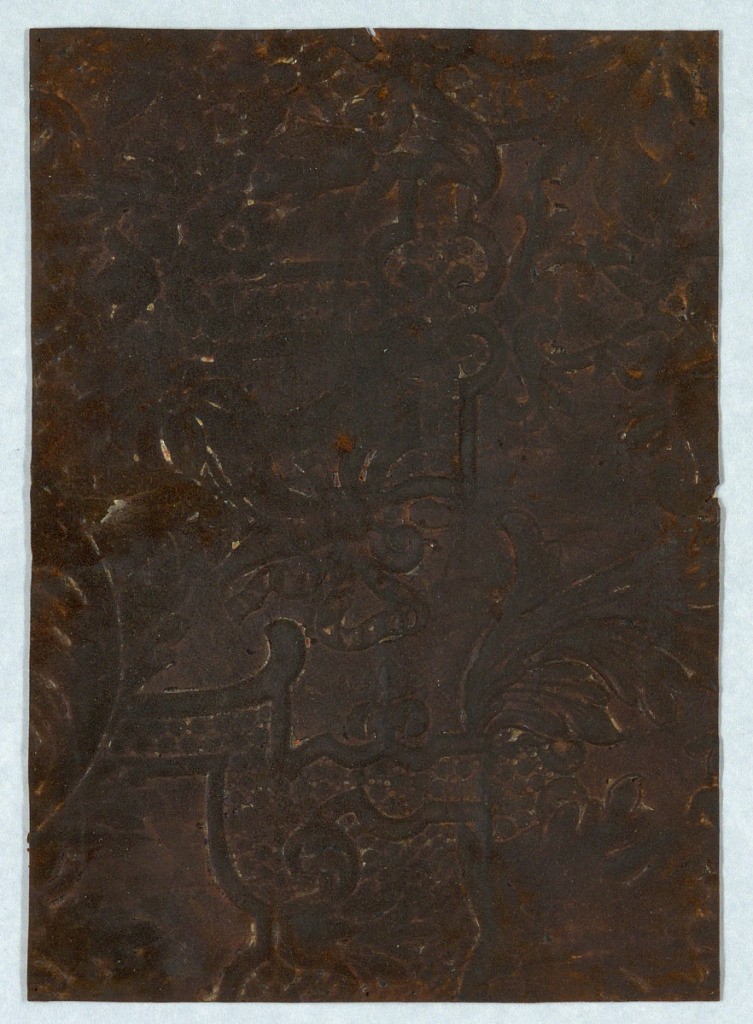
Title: Sidewall
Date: ca. 1680
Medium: Leather, stamped, silvered, painted
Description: Scrollwork and foliage. Has appearance of suade, no pigment remaining on surface.